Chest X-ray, AP view. Patient: 36 years old, sex F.
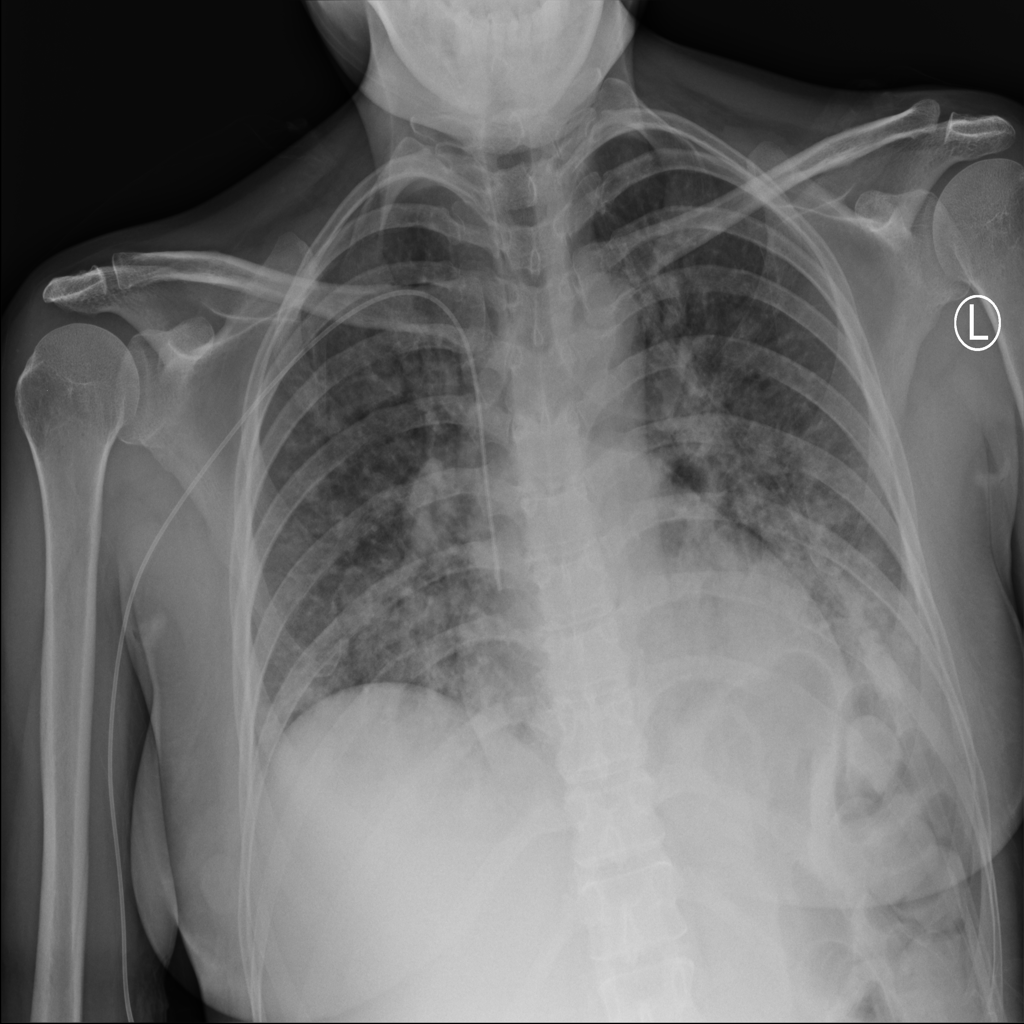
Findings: Pneumonia